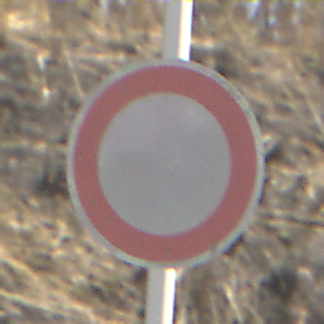
Verkehrszeichen: VerbotFahrzeugeAllerArt
Umgebung: Outdoor, Nature
Tageszeit: Midday
Wetter: Clear
Licht: Natural
Jahreszeit: NotSpecified
Kontrast: HighContrast